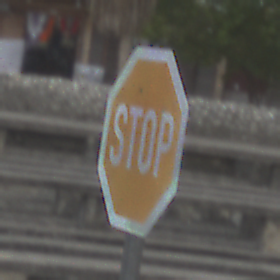
Verkehrszeichen: Stop
Umgebung: Outdoor, Suburban
Tageszeit: MorningAfternoon
Wetter: PartlyCloudy
Licht: Natural
Jahreszeit: NotSpecified
Kontrast: LowContrast